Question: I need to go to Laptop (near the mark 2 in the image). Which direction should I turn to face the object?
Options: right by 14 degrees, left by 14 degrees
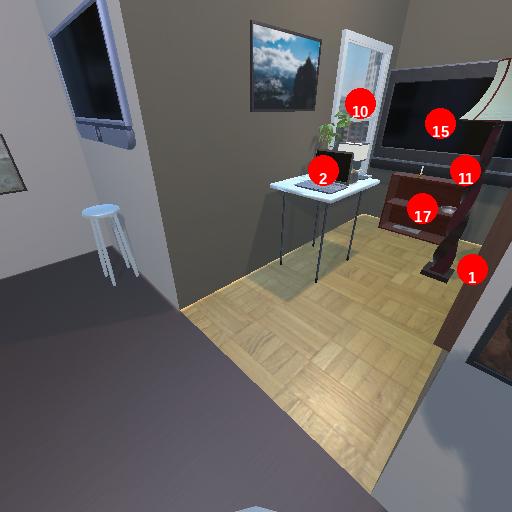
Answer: right by 14 degrees